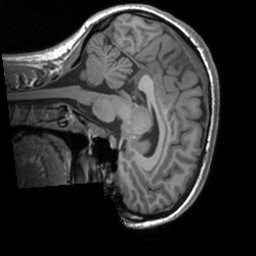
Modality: T1w
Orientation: sagittal
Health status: healthy
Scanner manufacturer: siemens
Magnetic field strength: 3 T
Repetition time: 1.9 s
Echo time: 0.00226 s